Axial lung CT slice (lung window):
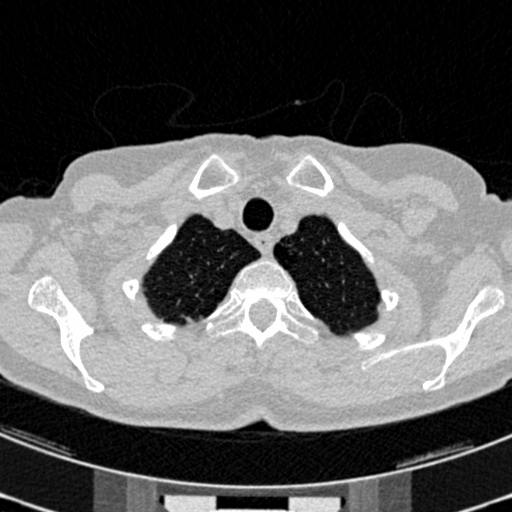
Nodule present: no